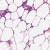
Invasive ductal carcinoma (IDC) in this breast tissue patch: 0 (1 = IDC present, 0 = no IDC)